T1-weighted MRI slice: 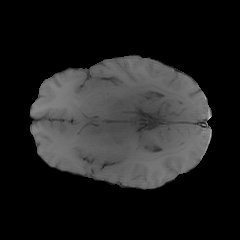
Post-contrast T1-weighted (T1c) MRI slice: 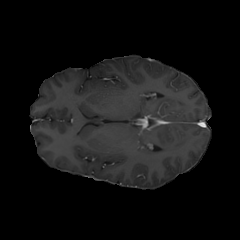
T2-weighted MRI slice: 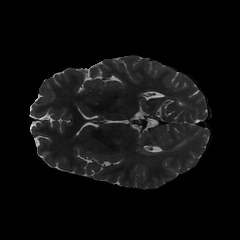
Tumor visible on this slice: yes